Question: I'm on v12 and after a lot of time I decided to start coding again but I ran into a problem I can't quite fix. At start I wanted to add a function to the 'Message' class like so
'''
Discord.Message.prototype.no = function(content){
this.channel.send('❌ - ${content}')
};
'''
But after a while I saw that some messages I sent did not have this function and threw me an error 'msg.no is not a function'
I used 'console.log' to see what didn't have the function and it wasn't a 'Message', it was a 'ExtendedMessage' class.

My question is, what's ExtendedMessage ? I found nothing about it on the documentation and when searching for it on google, I only found things related to inline replies etc.. Discord don't have a class 'ExtendedMessage'
I tried deleting node_modules and reinstalling everything again but it didn't help.
My dependecies :
'''
"dependencies": {
"@blad3mak3r/reddit-memes": "^0.2.5",
"color": "^4.0.1",
"discord-buttons": "^4.0.0",
"discord.bio": "^10.1.2",
"discord.js": "^12.5.3",
"easier-pokemon": "^1.0.7",
"easy-json-database": "^1.5.0",
"figlet": "^1.5.2",
"genshin": "^1.2.4",
"imgur-api.js": "^2.10.6",
"mal-scraper": "^2.11.3",
"moment": "^2.29.1",
"nekos.life": "^2.0.7",
"node": "^14.17.3",
"node-osu": "^2.2.1",
"node-spotify-api": "^1.1.1",
"node.js": "^0.0.1-security",
"tiktok-scraper": "^1.4.36",
"twitch-api-v5": "^2.0.4",
"user-instagram": "^3.0.0",
"ytsearcher": "^1.2.4"
}
'''
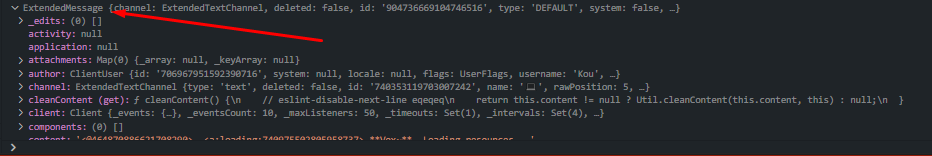
Answer: The 'discord-buttons' package uses 'ExtendedMessage' to extend the 'Message' class. You can see <URL>. That's why in the console it shows up like that. Additionally, arrow functions don't have their own 'this'. You need to use the 'function' keyword to bind 'this'.
This worked for me
'''
Discord.Message.prototype.no = function(content) {
this.channel.send('❌ - ${content}')
}
'''